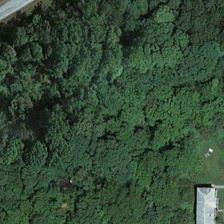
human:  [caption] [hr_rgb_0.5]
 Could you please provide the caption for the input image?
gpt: many green trees are in a forest .

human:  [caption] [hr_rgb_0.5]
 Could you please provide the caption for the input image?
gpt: many green trees are in a forest .

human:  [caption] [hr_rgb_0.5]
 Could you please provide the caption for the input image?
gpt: many green trees are in a forest .

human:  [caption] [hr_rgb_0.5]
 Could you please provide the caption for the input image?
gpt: many green trees are in a forest .

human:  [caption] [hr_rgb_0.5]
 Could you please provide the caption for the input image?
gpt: many green trees are in a forest .